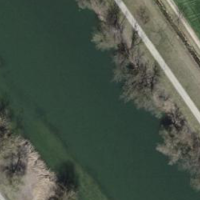
EUNIS habitat code: 15
Species observed at this site:
Primula veris